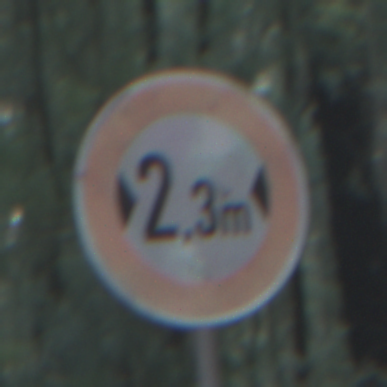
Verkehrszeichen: TatsaechlicheBreite2Komma3
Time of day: SunriseSunset
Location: Outdoor (Nature)
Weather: NotSpecified
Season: Autumn
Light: Natural